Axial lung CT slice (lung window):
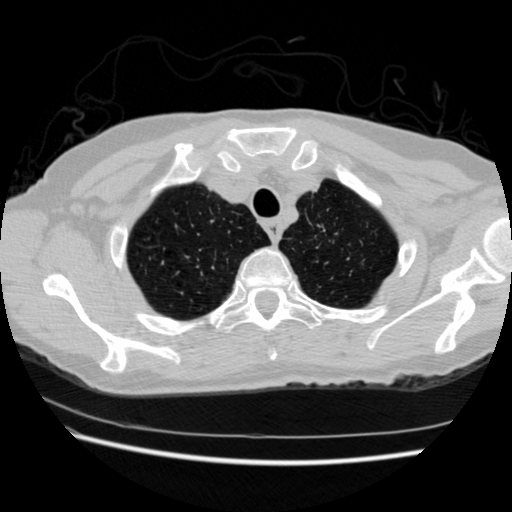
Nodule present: no